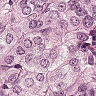
Metastatic tissue present: yes